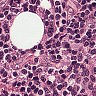
Metastatic tissue present: no